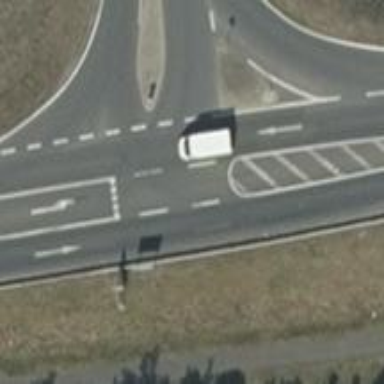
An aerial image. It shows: Trunk link road with asphalt surface.